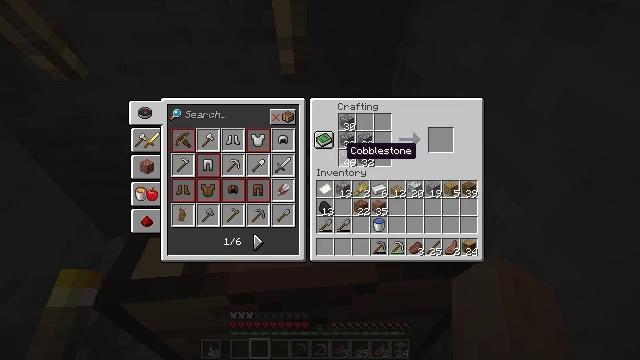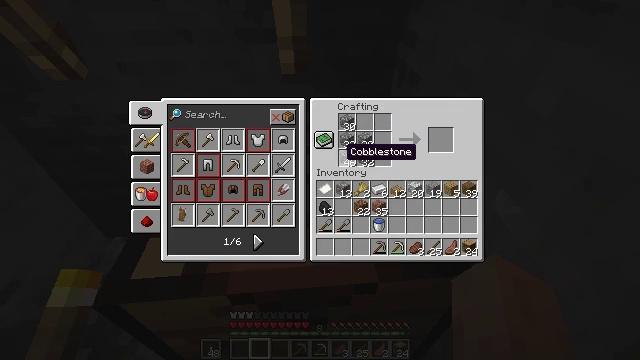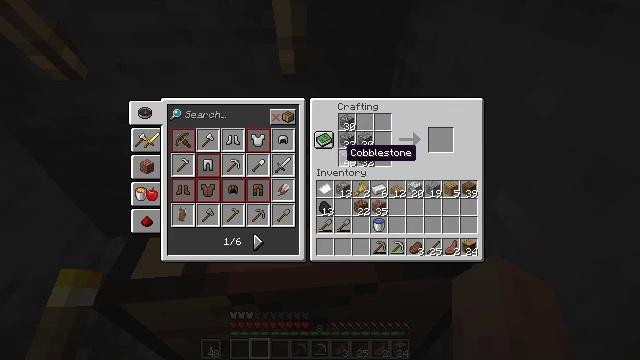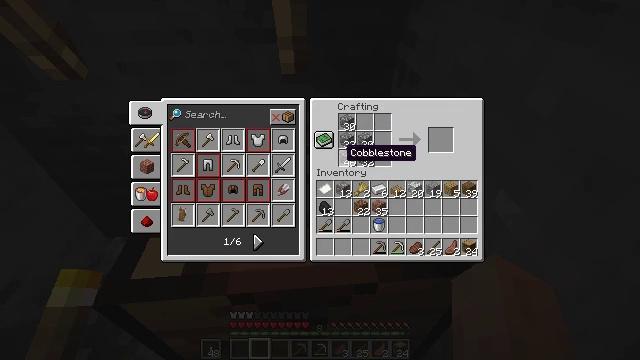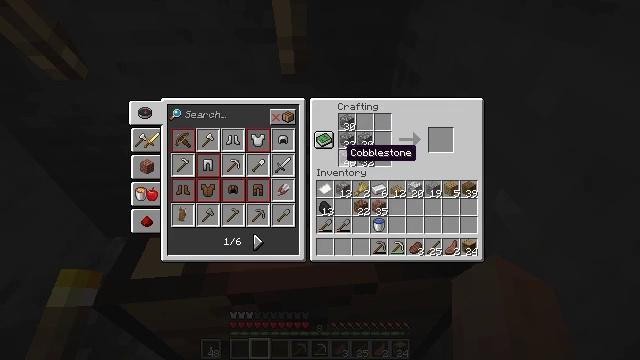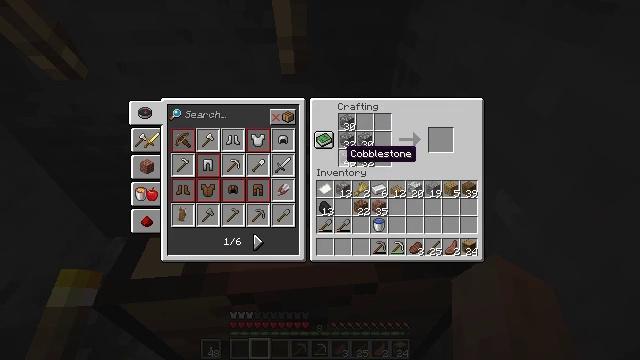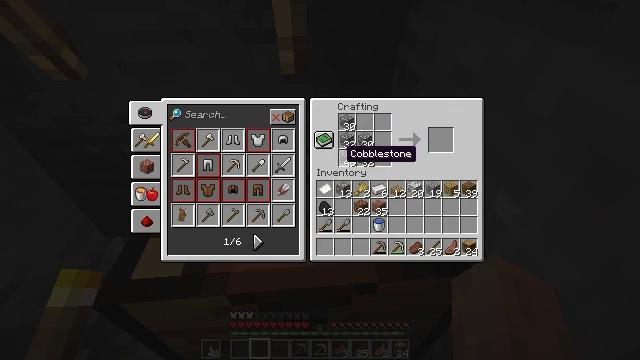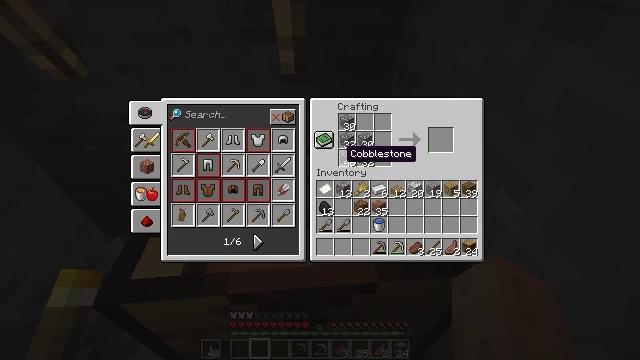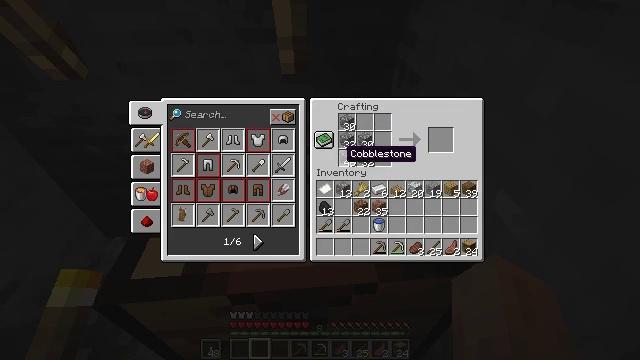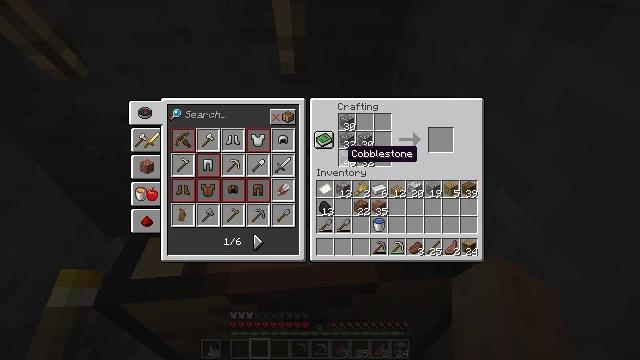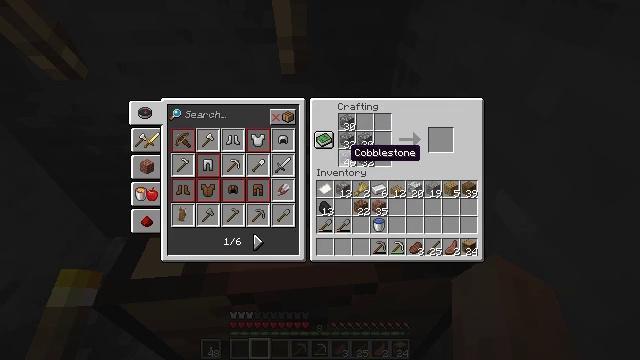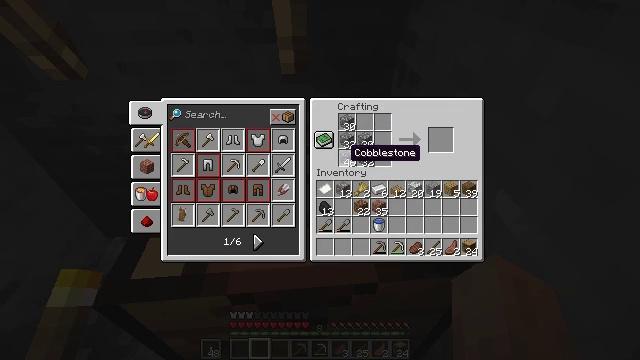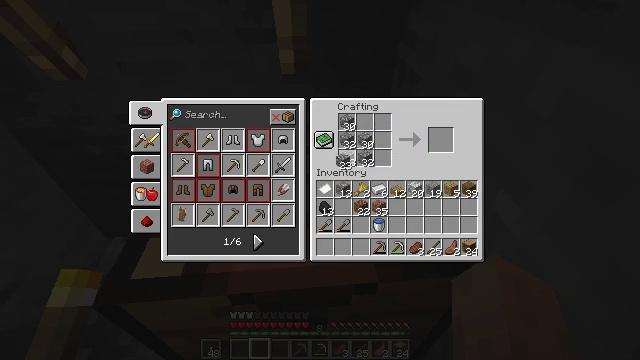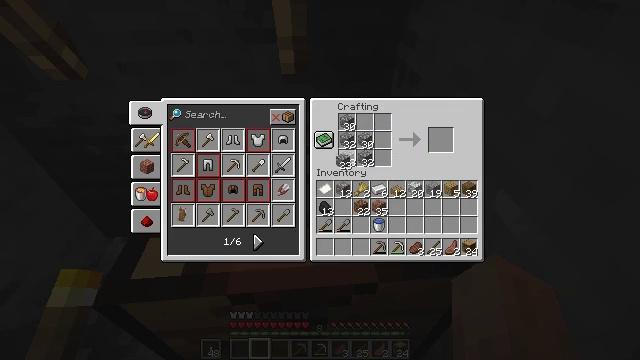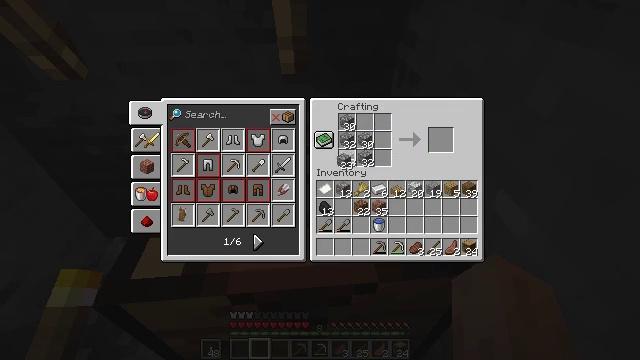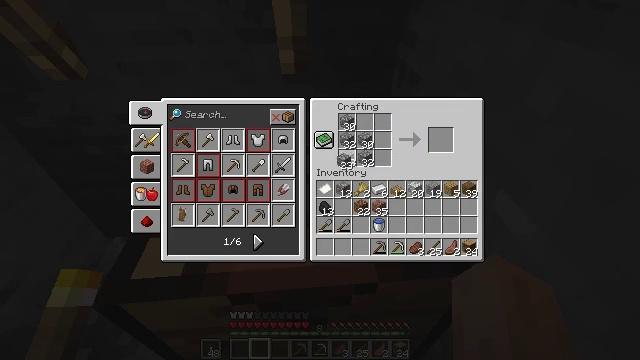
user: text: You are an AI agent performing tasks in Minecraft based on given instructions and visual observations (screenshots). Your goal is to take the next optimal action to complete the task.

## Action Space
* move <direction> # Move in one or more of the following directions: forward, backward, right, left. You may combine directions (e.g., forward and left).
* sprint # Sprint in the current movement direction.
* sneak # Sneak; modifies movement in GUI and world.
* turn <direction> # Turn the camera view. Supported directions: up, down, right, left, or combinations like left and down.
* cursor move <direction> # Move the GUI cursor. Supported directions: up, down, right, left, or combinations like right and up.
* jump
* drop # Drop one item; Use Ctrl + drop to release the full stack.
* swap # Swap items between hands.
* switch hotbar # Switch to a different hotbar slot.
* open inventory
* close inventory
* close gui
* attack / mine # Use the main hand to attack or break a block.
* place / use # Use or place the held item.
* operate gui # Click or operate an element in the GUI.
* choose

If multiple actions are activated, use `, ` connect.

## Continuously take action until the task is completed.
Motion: motion action
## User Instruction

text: Use cobblestone at the crafting table to make cobblestone stairs.
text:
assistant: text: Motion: no_op
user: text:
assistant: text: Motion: no_op
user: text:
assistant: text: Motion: no_op
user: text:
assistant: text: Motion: no_op
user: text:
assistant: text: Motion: no_op
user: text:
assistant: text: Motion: no_op
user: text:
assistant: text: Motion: no_op
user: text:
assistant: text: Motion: no_op
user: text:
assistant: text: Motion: no_op
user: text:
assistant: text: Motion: no_op
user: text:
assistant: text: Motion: no_op
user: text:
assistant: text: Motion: choose
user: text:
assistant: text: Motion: choose
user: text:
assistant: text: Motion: choose
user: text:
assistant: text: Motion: choose
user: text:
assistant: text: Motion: no_op
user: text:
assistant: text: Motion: no_op
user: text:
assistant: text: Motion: no_op
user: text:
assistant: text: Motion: no_op
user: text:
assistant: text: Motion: no_op
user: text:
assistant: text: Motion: cursor move right
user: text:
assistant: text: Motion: no_op
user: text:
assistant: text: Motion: no_op
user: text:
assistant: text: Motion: no_op
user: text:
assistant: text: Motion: no_op
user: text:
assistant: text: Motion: no_op
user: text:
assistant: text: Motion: no_op
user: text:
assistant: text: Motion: no_op
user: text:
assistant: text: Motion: no_op
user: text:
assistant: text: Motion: no_op